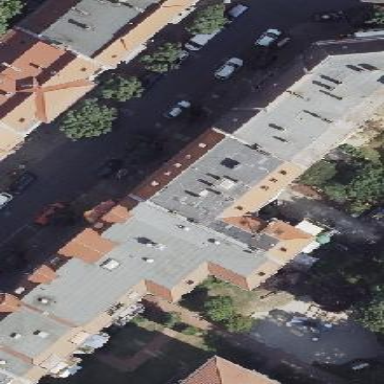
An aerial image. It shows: Unique apartment building with double saltbox roof shape.